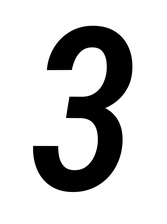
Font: Roboto-Italic_Condensed_Medium_Italic